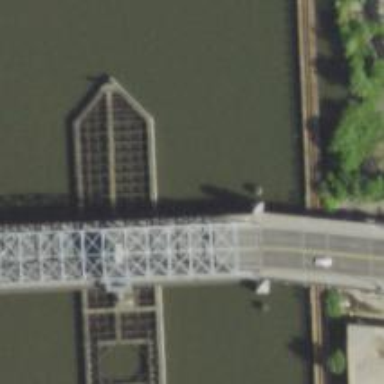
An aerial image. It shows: Swing bridge over footway.